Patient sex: M
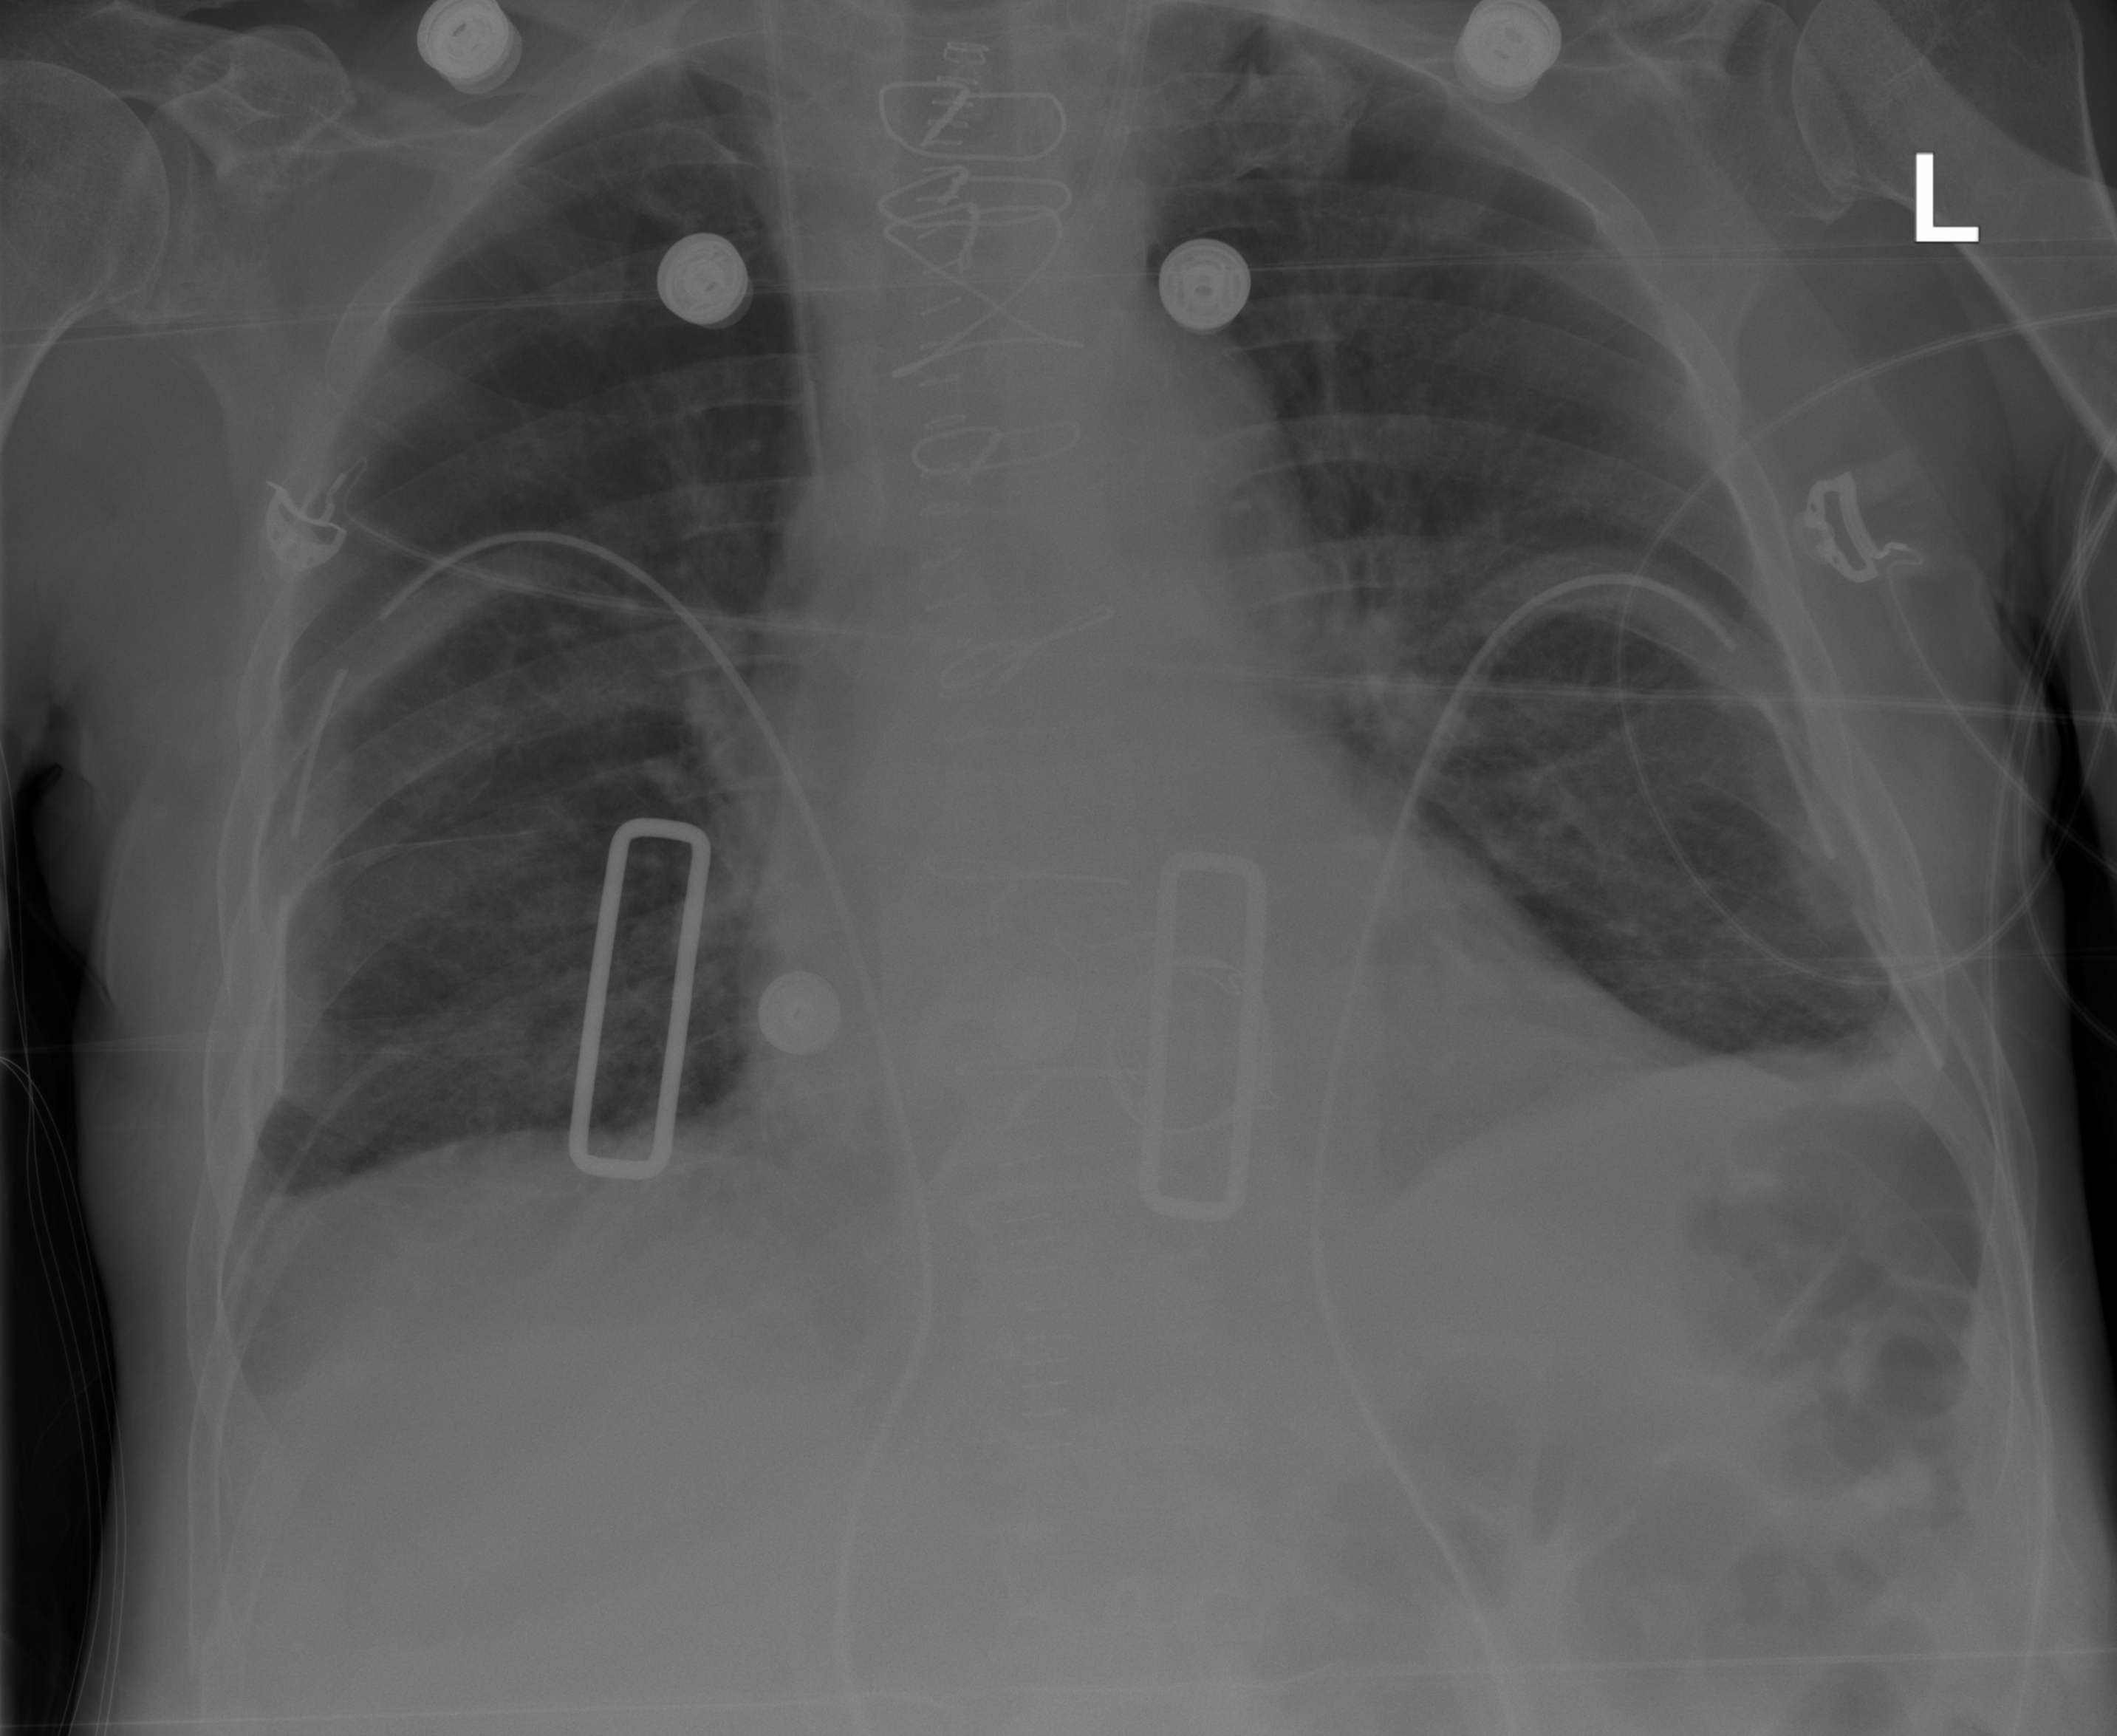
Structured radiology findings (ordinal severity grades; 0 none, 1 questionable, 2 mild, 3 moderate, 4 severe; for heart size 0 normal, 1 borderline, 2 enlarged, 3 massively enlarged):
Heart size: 2
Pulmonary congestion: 0
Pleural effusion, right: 2
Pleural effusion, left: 2
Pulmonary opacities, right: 0
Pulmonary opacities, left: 0
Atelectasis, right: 1
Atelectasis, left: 1